Question:
Here is my method for parsing JSON
'''
var apiUrl = NSURL(string: "http://127.0.0.1/api.php")
var apiData = NSData.dataWithContentsOfURL(apiUrl, options: NSDataReadingOptions.DataReadingUncached, error: nil)
var apiJson = NSJSONSerialization.JSONObjectWithData(apiData, options: NSJSONReadingOptions.AllowFragments, error: nil)
'''
'http://127.0.0.1/api.php' url returned data.
'''
{
"tit":"Fu Wu Qi ",
"loc":[
{
"_name":"Bei Jing ",
"evn":"funckEvent:"
},{
"_name":"Ying Guo ",
"evn":"funckEvent:"
},{
"_name":"Ri Ben ",
"evn":"funckEvent:"
},{
"_name":"Fa Guo ",
"evn":"funckEvent:"
},{
"_name":"Zhong Guo ",
"evn":"funckEvent:"
}
]
}
'''
How to loop json arrays ?
I would like to cycle to print the contents of the brackets'{"_name":"Zhong Guo ","evn":"funckEvent:"}'
'var loc = apiJson.objectForKey("loc")'
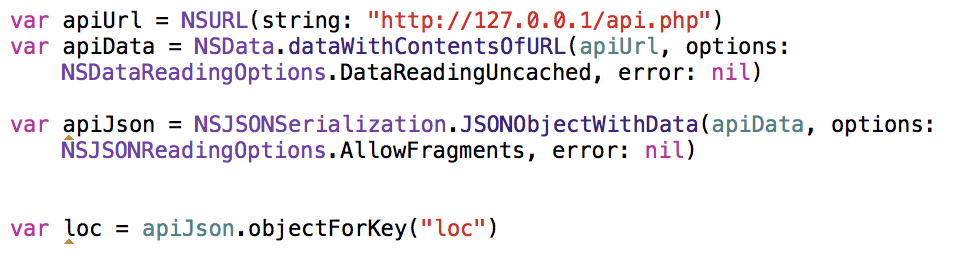
Answer: That code works perfectly fine for me (running a 'localhost' server serving that exact JSON at 'json.html'); however, it failed to print until I specified the specific port (in my case, 'NSURL(string: "http://127.0.0.1:8000/json.html")'). Have you tried explicitly specifying the port?
Furthermore, it may be enlightening to actually catch the error returned by 'dataWithContentsofURL' by declaring an NSError variable and passing it in, like so:
'''
var error: NSError?
var apiData = NSData.dataWithContentsOfURL(apiUrl, options: NSDataReadingOptions.DataReadingUncached, error: &error)
'''
To loop over an element here, you'll need to cast it as an array:
'''
var loc = apiJson.objectForKey("loc") as [AnyObject]
for i in loc {
println(i["_name"])
}
'''
This will print:
'''
Bei Jing
Ying Guo
Ri Ben
Fa Guo
Zhong Guo
'''